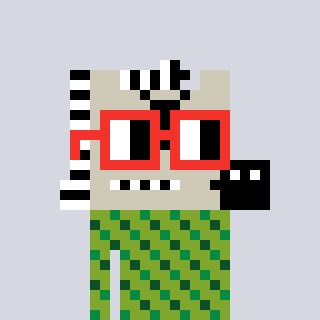
a pixel art character with square red glasses, a zebra-shaped head and a slimegreen-colored body on a cool background